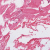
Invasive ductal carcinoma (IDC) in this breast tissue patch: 0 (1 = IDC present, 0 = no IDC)